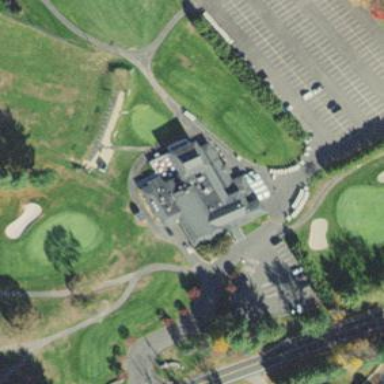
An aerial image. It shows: Clubhouse building for golf.